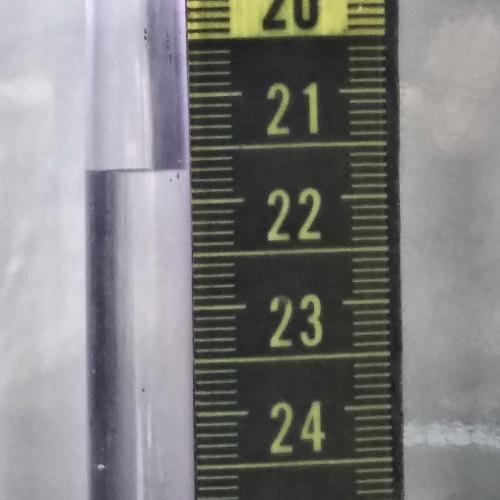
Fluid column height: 21.7 cm